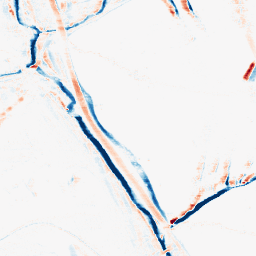
Category: morphological
Decomposition family: morphological_rect
Decomposition parameters: operation: average
width: 10
height: 3
Upsampling method: sinc_hamming
Upsampling parameters: scale: 4
kernel_size: 8
Upsampling scale: 4